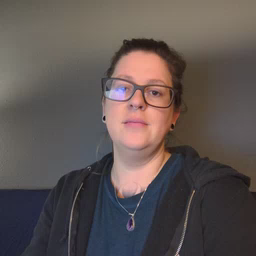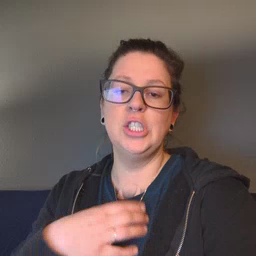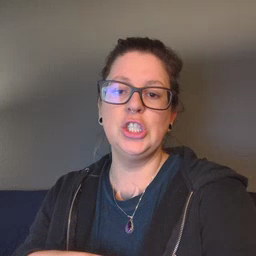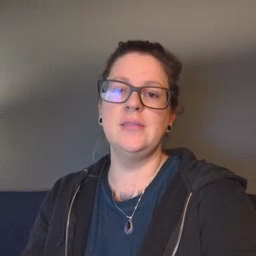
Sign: hungry